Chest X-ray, PA view. Patient: 21 years old, sex M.
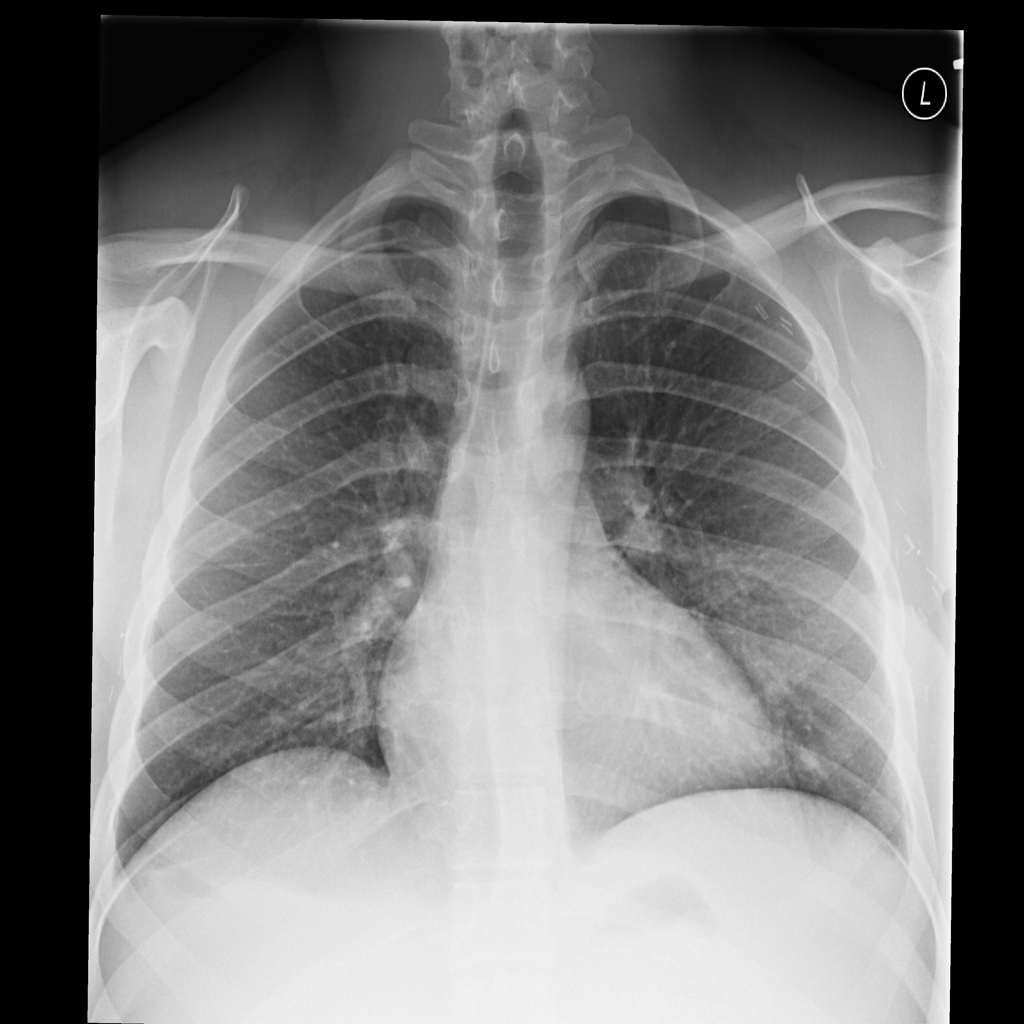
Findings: No Finding